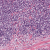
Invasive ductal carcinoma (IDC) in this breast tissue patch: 1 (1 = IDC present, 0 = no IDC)